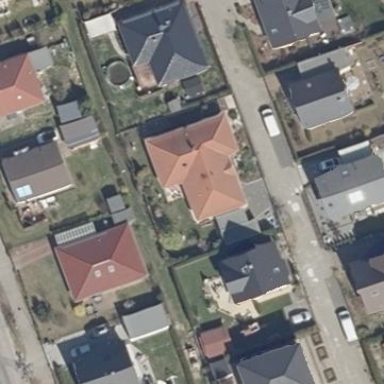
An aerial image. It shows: Detached building with hipped roof shape.